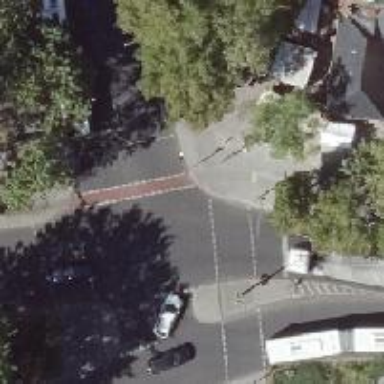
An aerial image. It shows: Asphalt footway with marked crossing equipped with traffic signals.